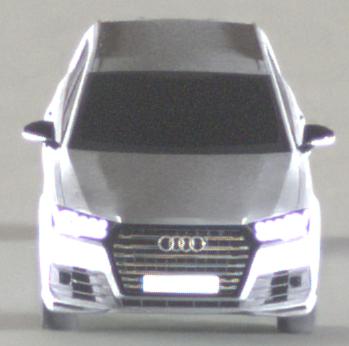
Make: Audi
Model: SQ7
Detailed model: -
Model produced from: 2016
Model produced until: 2018
Doors: 5
Color: gray
Road condition: dry road
Daytime: midday
Contrast: medium contrast